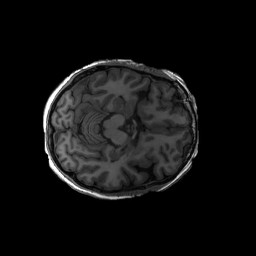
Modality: T1w
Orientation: axial
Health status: ill
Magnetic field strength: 3 T